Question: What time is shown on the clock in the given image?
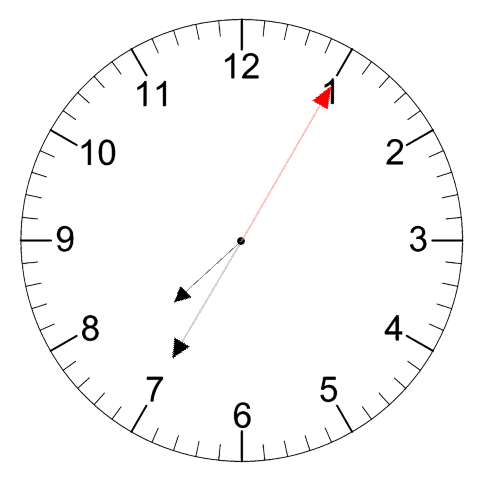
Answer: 07:35:05